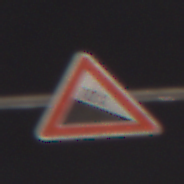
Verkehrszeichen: Gefaelle10
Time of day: Night
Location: Outdoor (Urban)
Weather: Overcast
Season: Winter
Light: Artificial